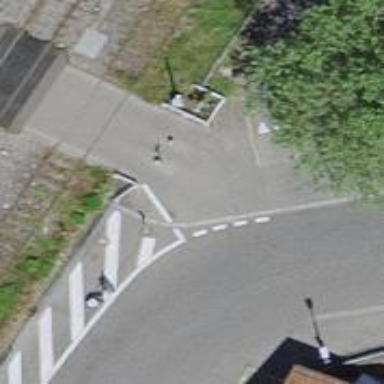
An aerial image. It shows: Bollard.